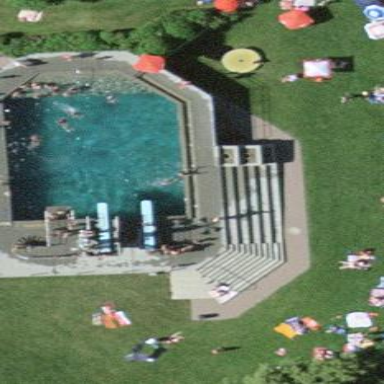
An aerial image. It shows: Swimming pool located in leisure land.